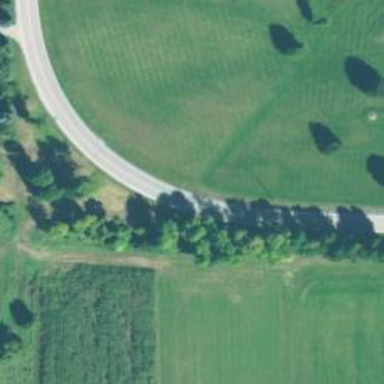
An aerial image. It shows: Tertiary road.